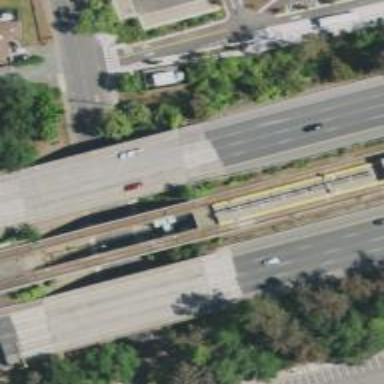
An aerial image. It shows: Bridge for electrified rail.